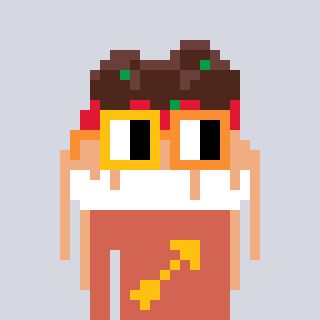
a pixel art character with square yellow and orange glasses, a spaghetti-shaped head and a peachy-colored body on a cool background